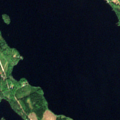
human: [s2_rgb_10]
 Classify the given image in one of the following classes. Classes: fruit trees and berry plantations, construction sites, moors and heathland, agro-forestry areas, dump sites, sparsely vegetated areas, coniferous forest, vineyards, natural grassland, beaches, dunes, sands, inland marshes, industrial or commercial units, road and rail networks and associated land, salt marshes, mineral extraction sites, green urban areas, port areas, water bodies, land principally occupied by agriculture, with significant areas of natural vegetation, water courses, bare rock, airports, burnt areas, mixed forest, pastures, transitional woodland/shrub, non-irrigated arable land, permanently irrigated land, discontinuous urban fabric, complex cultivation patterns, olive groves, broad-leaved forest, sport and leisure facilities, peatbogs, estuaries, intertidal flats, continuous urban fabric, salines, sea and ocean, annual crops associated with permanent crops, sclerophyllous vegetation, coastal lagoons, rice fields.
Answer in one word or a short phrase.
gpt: mixed forest, water bodies